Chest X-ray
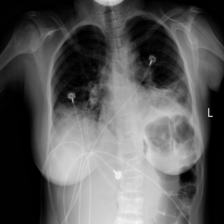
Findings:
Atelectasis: positive
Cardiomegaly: negative
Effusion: negative
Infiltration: negative
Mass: negative
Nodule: negative
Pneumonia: negative
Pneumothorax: negative
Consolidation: negative
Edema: negative
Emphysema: negative
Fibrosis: negative
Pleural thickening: negative
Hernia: negative